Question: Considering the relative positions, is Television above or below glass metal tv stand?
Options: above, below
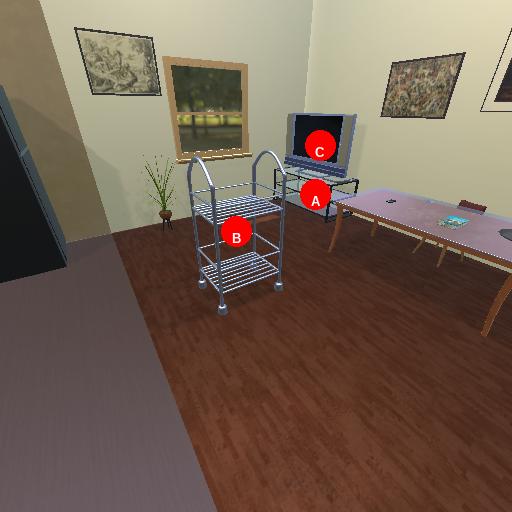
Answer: above